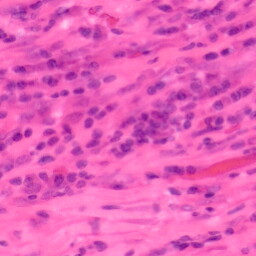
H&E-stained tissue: Colon